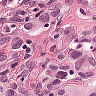
Metastatic tissue present: yes